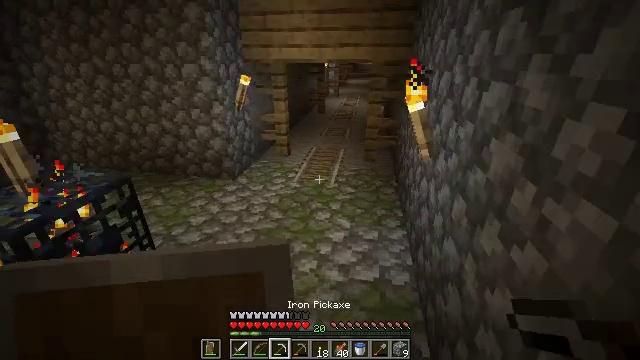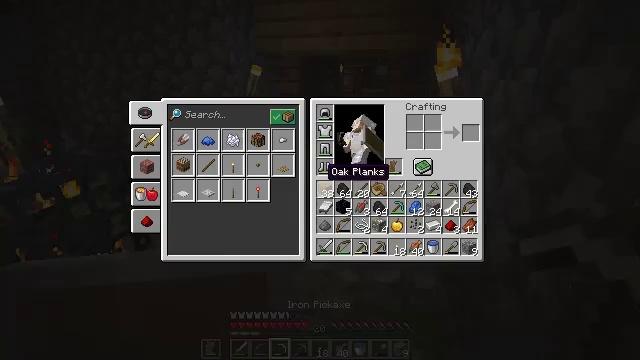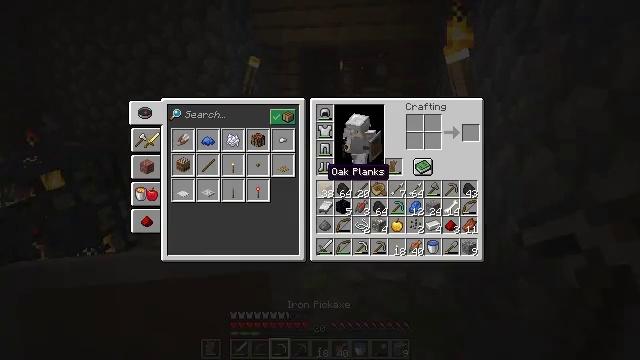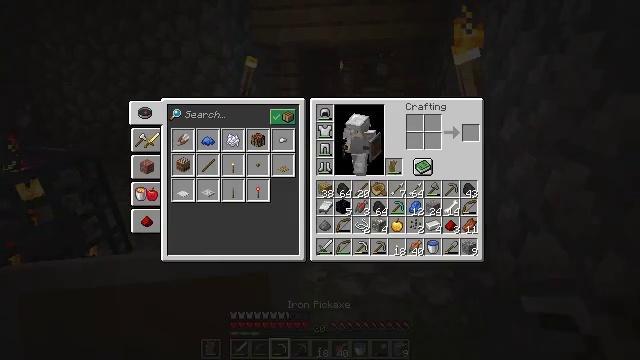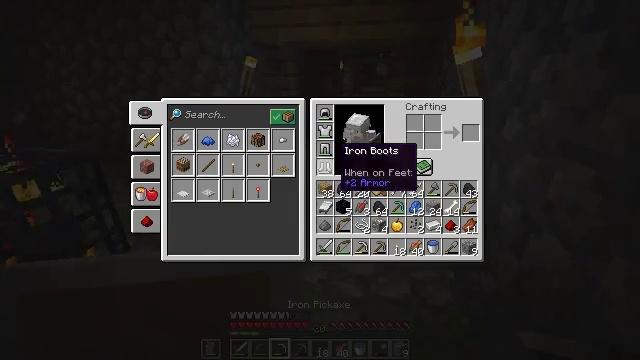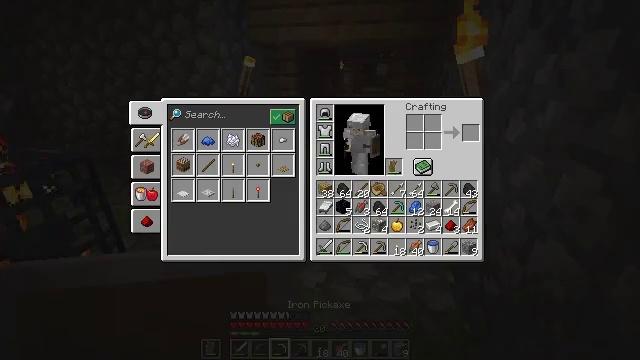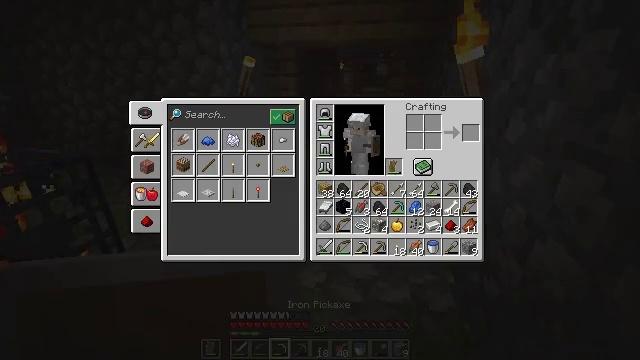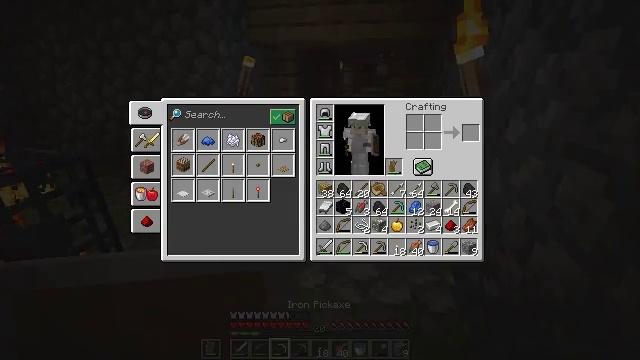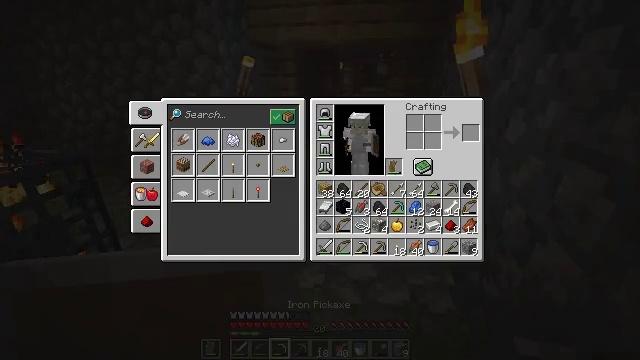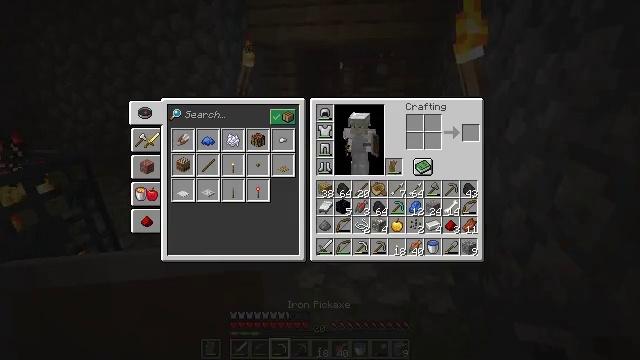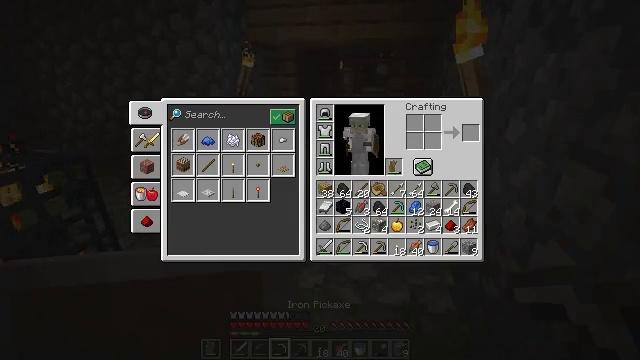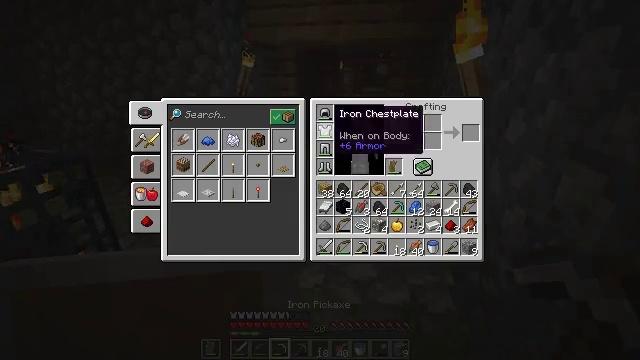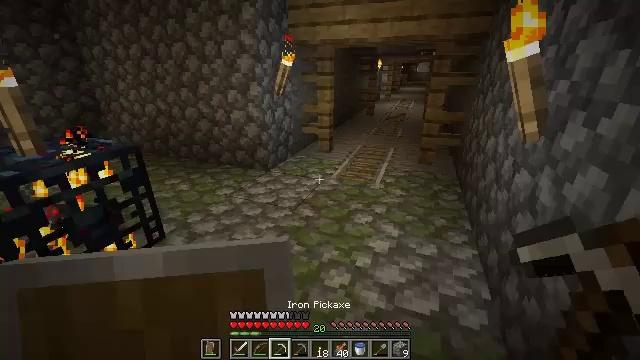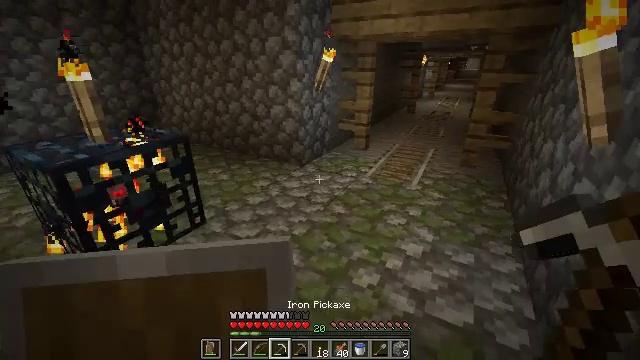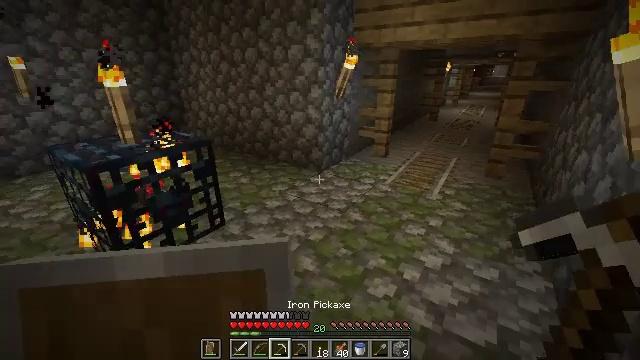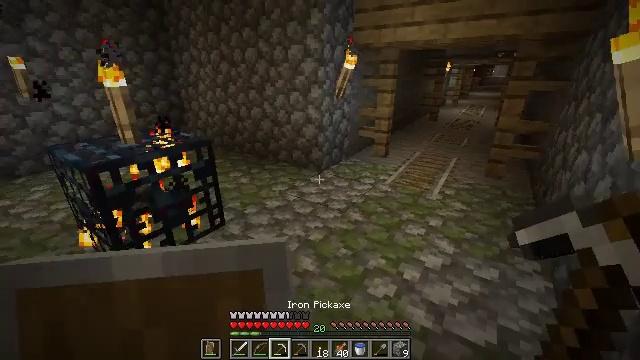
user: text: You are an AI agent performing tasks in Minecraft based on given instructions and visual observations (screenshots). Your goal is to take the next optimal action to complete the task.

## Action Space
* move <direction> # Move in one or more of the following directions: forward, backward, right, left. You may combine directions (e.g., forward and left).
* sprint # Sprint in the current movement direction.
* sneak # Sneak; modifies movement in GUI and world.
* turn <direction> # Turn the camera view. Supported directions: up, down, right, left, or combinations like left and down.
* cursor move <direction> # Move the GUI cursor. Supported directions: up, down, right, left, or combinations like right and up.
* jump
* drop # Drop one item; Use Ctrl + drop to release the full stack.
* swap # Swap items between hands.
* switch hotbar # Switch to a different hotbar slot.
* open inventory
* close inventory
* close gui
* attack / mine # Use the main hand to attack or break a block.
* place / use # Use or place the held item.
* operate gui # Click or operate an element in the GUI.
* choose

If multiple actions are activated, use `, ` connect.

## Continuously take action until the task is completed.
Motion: motion action
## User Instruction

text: Gather cobweb from abandoned mineshafts.
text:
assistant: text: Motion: turn left and up, open inventory
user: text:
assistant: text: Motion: open inventory
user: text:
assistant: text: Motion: open inventory
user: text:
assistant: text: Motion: cursor move right and up
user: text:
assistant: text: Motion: no_op
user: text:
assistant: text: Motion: cursor move up
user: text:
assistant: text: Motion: no_op
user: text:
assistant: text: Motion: no_op
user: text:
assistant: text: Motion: cursor move up
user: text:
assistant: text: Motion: cursor move up
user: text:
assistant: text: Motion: cursor move left and up
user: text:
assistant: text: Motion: cursor move left
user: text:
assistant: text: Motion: turn left
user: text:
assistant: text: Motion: turn left and up
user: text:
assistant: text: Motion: no_op
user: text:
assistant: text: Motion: move right, turn right and down
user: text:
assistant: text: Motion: move right, turn left
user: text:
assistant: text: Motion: move right, turn left and up
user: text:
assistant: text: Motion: move right, turn left and up
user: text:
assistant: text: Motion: move right, turn left and up
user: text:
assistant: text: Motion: move right, turn left and up
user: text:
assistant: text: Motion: move right
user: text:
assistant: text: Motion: move right, turn left
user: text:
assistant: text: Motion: turn left and up
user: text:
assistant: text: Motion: turn left and up
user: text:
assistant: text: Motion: turn left and up
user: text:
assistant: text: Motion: turn left and up
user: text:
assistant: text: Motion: no_op
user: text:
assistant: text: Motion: move forward
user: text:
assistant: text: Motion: move forward, turn right and down